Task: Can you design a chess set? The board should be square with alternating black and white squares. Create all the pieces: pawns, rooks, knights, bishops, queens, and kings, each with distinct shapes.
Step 4637:
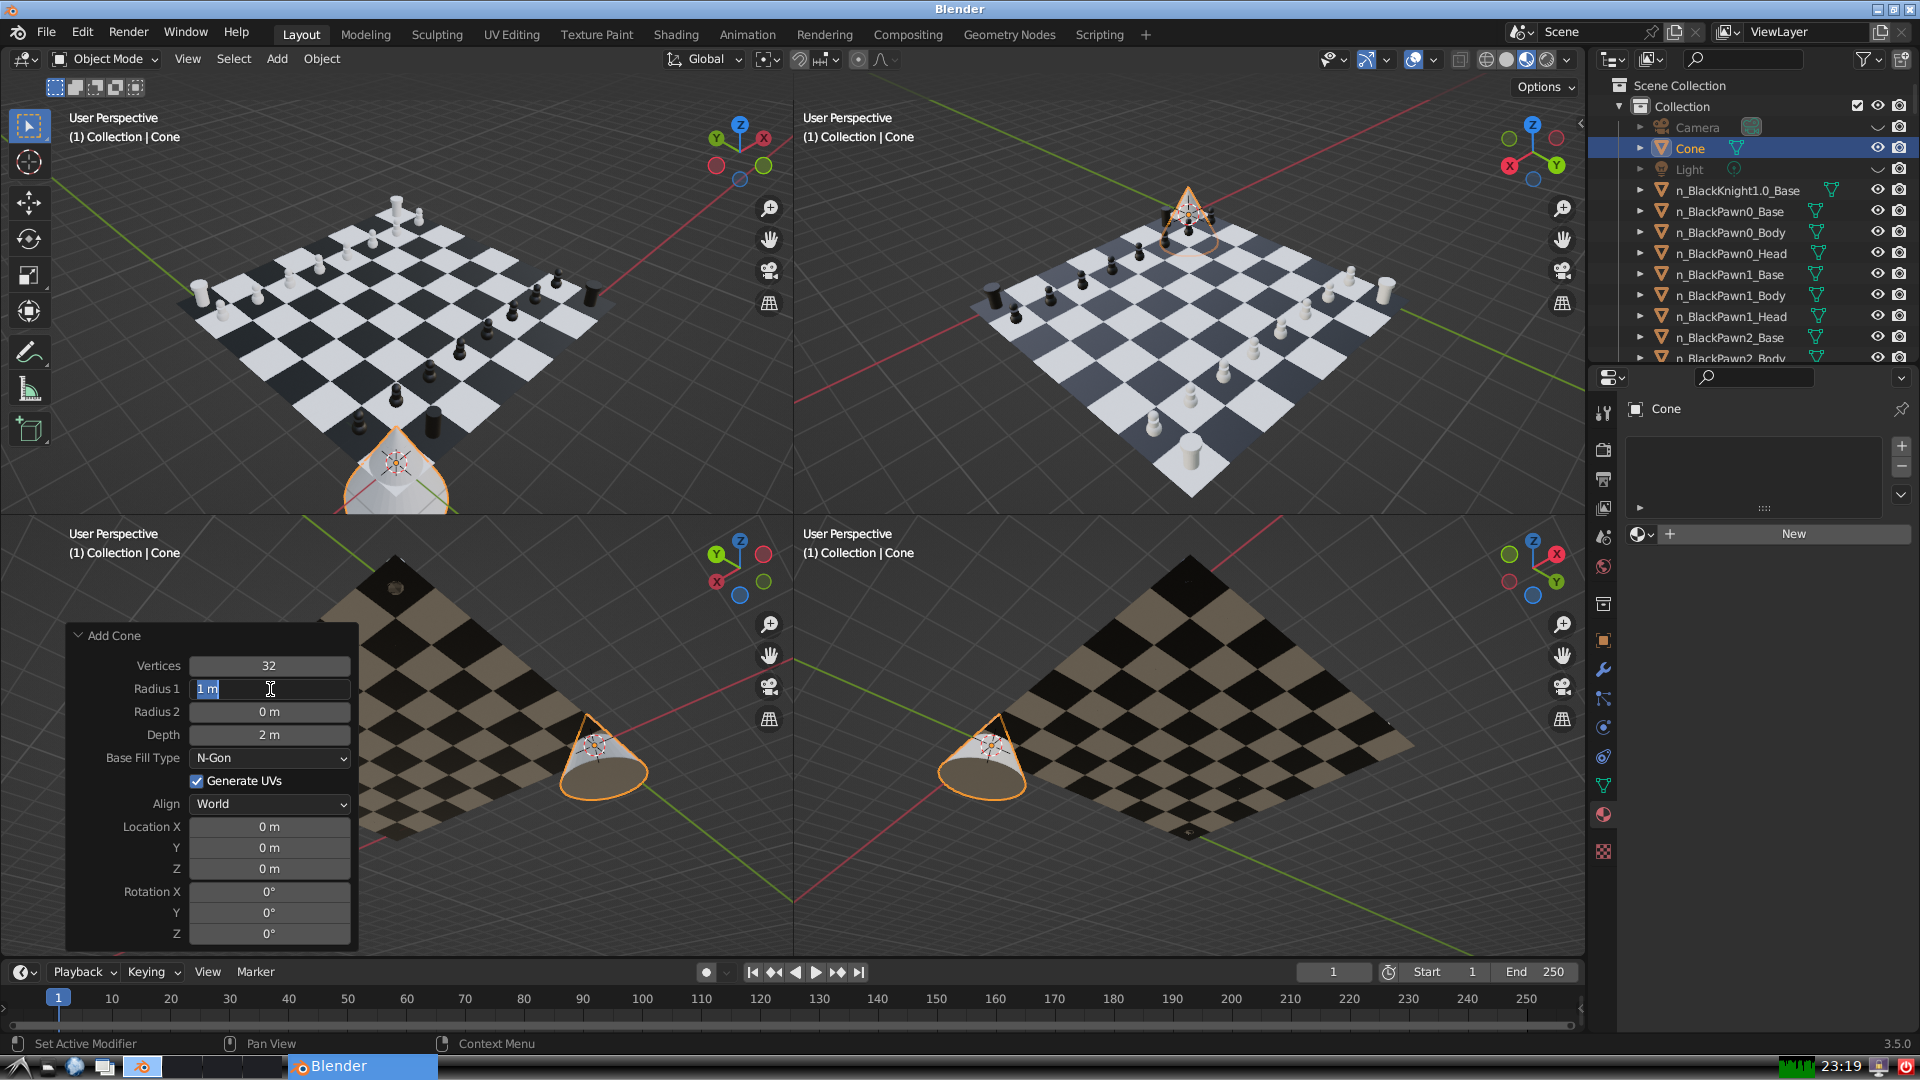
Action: input_text: 0.1